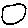
Label: circle